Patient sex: M
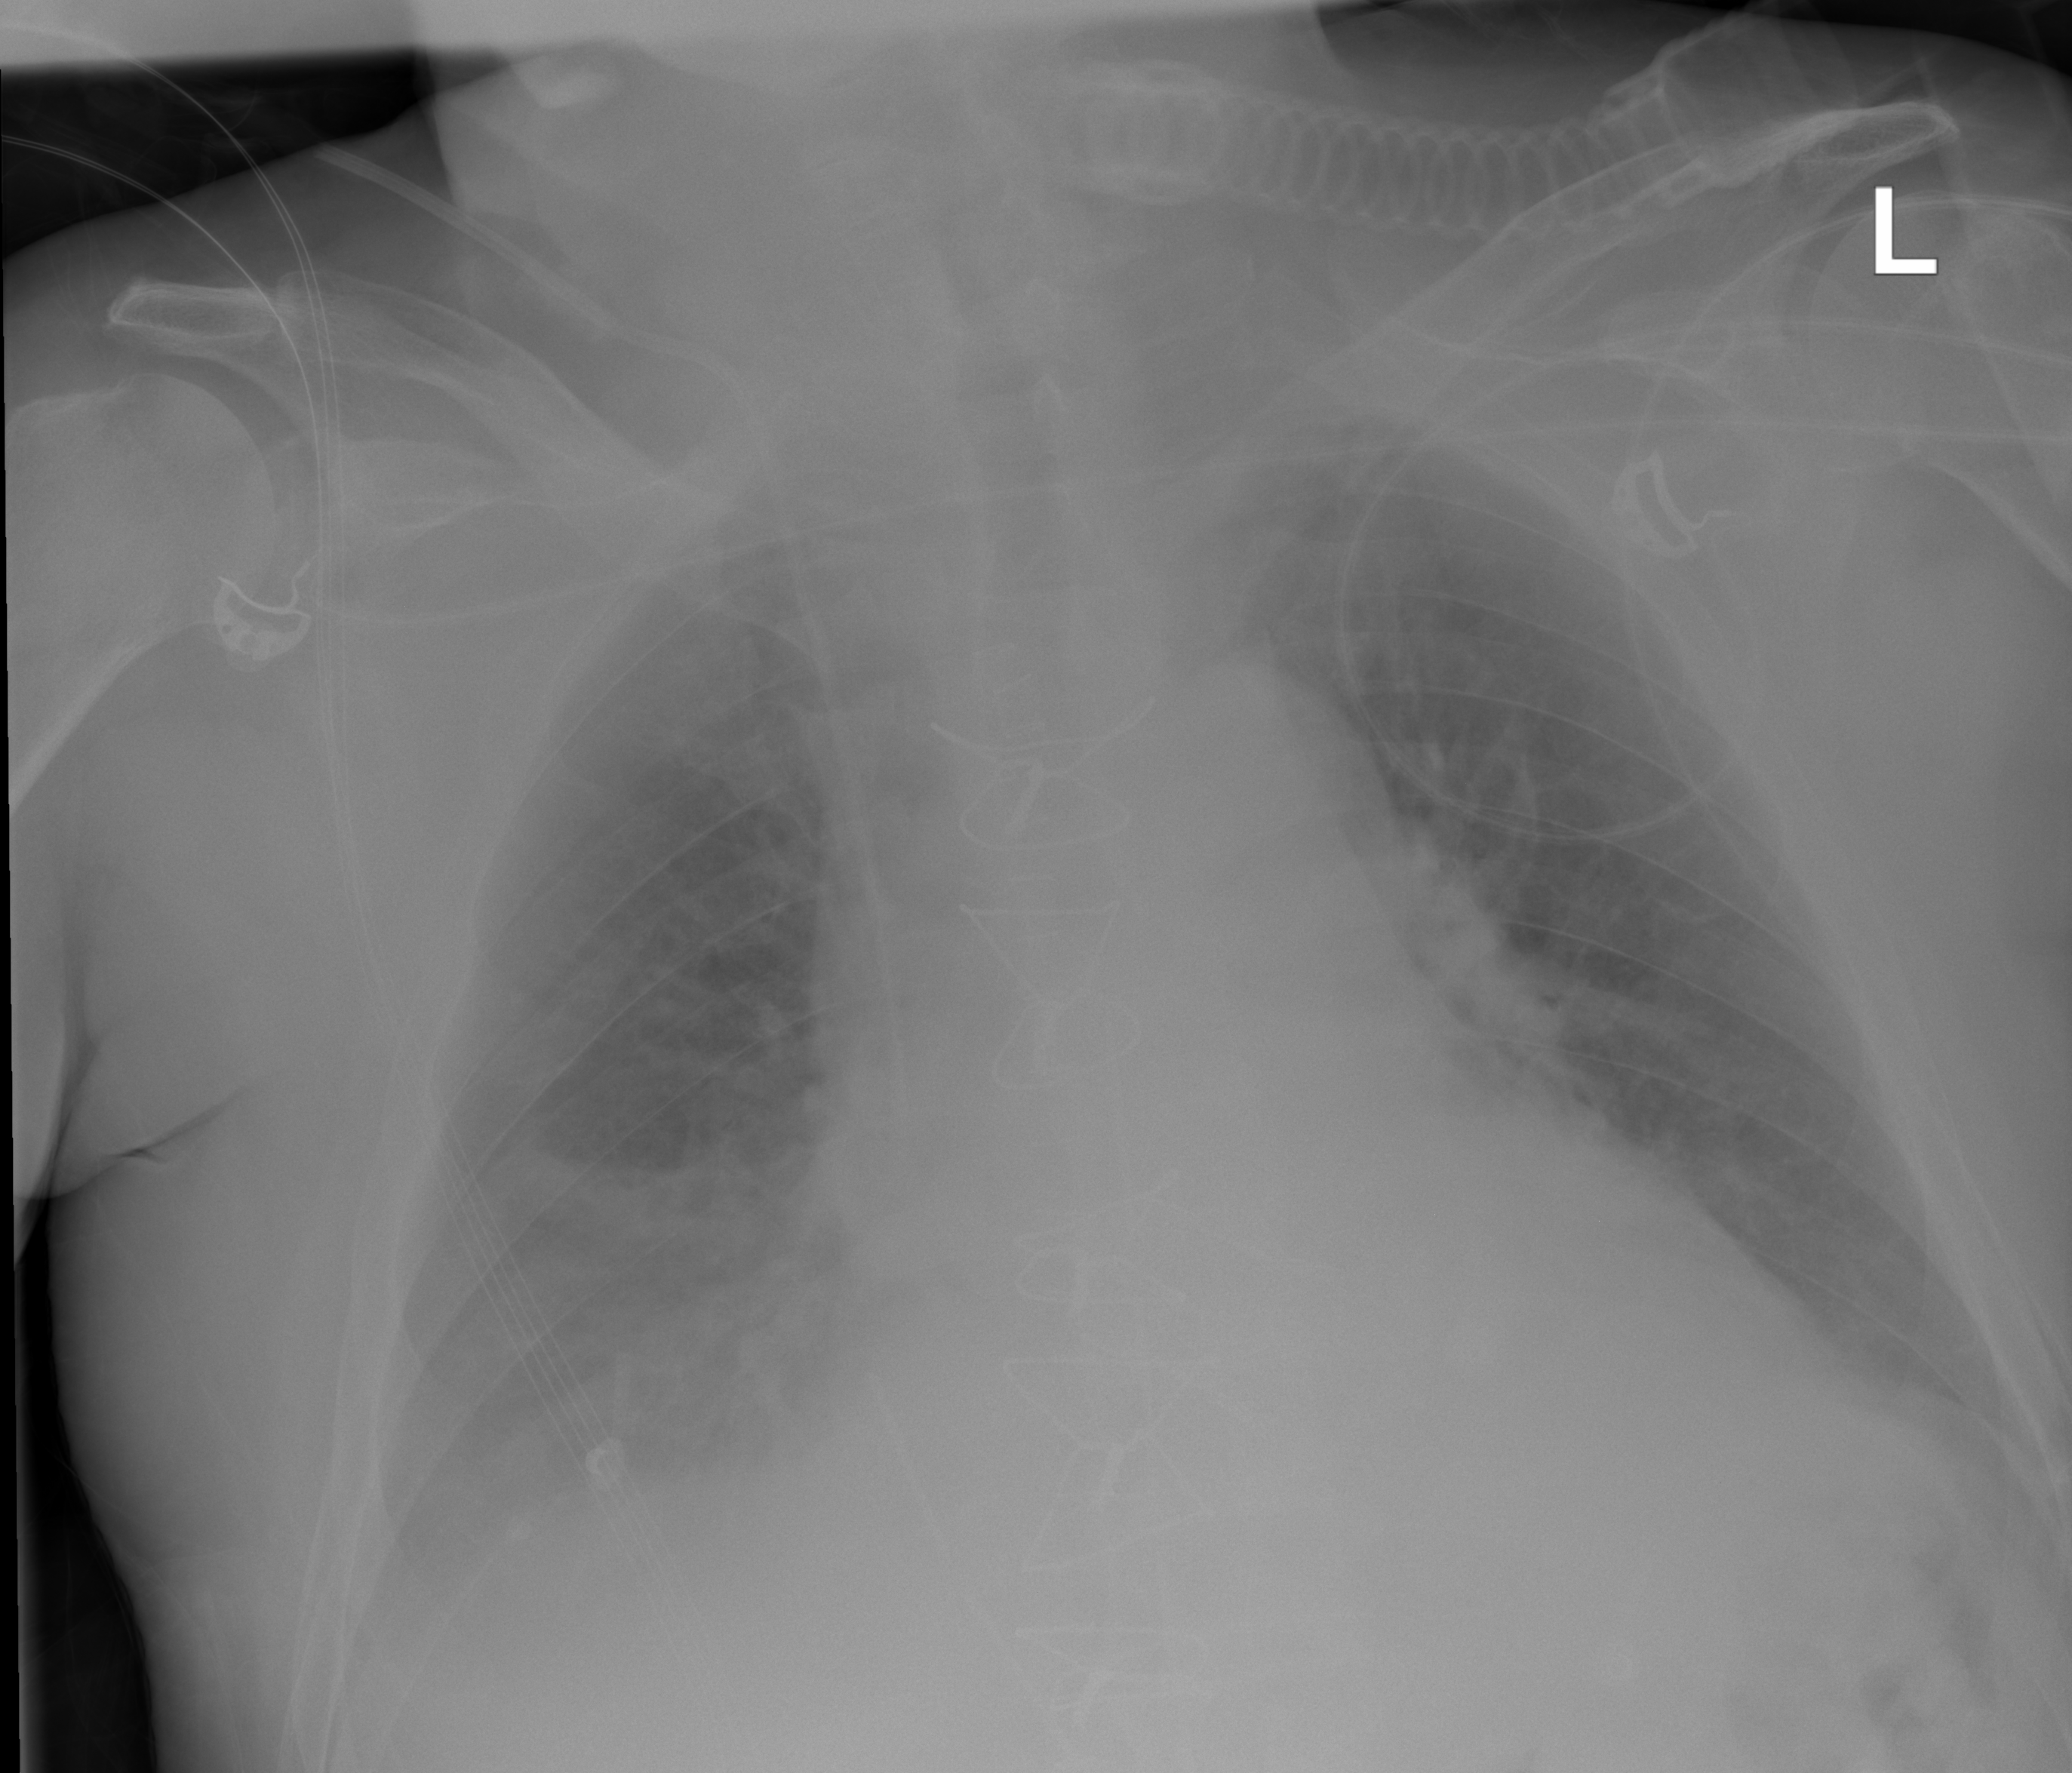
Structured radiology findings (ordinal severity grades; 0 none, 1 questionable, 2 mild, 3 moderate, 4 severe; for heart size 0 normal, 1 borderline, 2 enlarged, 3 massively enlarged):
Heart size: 2
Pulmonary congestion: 0
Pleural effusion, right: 2
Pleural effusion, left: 2
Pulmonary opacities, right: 0
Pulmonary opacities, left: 0
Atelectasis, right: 2
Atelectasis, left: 0